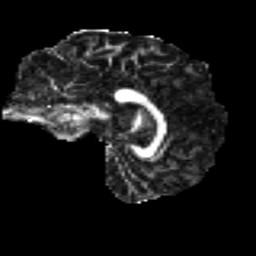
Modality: FA
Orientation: sagittal
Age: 48
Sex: male
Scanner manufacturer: ge
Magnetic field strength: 3 T
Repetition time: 7.8 s
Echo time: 0.0606 s